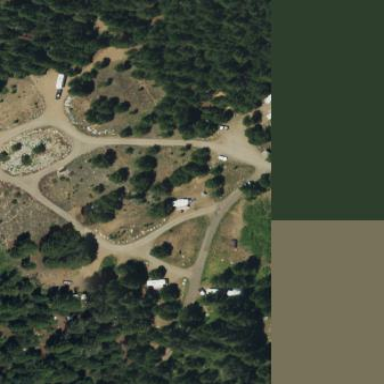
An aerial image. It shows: Campsite for tourism.